Aerial crown-view tile of a tropical tree (Barro Colorado Island, Panama), acquired 20241216:
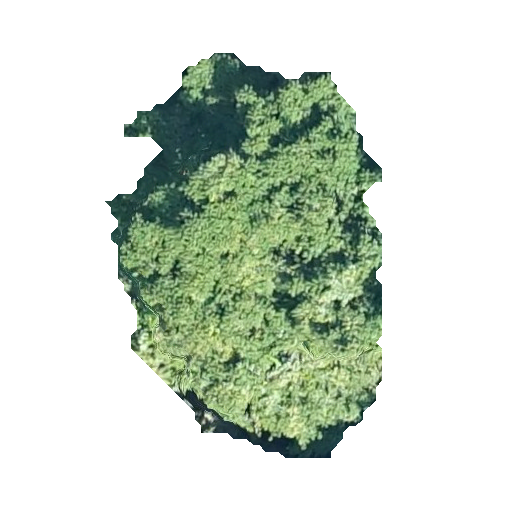
Species: Tachigali panamensis
GBIF accepted scientific name: Tachigali panamensis
Crown area: 120.41 m²